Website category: jobs
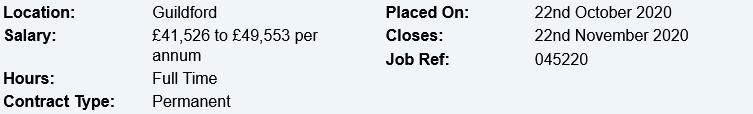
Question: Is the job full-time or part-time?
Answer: Full Time

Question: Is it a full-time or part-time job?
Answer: Full Time

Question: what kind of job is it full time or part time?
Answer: Full Time

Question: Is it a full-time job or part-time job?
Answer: Full Time

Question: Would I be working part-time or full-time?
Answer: Full Time

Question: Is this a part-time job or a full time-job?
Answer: Full Time

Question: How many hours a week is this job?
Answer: Full Time

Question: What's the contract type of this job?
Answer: Permanent

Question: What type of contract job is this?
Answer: Permanent

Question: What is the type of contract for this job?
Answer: Permanent

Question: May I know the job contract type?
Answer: Permanent

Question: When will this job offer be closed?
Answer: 22nd November 2020

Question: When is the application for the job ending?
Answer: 22nd November 2020

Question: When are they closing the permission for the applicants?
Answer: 22nd November 2020

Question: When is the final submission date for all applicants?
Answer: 22nd November 2020

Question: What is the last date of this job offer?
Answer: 22nd November 2020

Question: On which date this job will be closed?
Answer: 22nd November 2020

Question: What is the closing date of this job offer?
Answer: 22nd November 2020

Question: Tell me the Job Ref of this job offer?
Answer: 045220

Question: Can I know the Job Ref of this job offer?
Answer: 045220

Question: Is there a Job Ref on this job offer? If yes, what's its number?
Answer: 045220

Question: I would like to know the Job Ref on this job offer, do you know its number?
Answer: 045220

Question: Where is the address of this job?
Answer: Guildford

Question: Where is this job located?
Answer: Guildford

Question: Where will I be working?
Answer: Guildford

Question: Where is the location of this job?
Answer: Guildford

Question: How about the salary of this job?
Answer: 41,526 to 49,553 per annum

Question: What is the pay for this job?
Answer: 41,526 to 49,553 per annum

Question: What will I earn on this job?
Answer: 41,526 to 49,553 per annum

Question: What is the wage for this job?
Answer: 41,526 to 49,553 per annum

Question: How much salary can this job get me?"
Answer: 41,526 to 49,553 per annum

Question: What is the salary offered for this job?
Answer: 41,526 to 49,553 per annum

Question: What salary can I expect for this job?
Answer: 41,526 to 49,553 per annum

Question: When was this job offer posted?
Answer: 22nd October 2020

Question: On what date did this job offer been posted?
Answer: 22nd October 2020